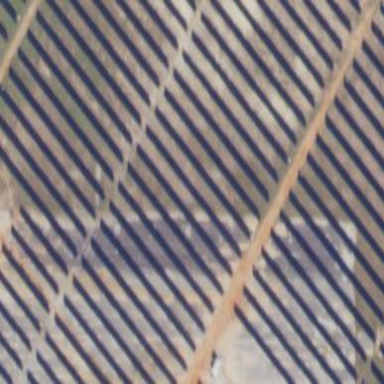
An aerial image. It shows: Solar photovoltaic panel generator.